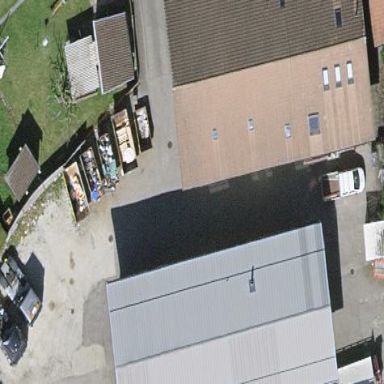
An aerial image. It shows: Brown building with gabled roof.